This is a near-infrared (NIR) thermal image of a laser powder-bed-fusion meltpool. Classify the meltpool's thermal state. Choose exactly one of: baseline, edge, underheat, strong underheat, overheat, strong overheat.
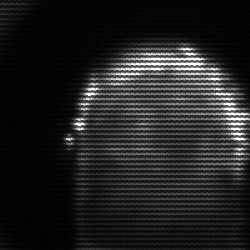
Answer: baseline